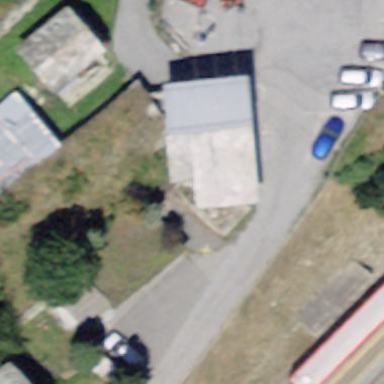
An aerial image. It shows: Area designated for garages.